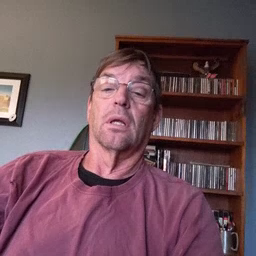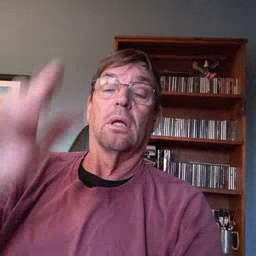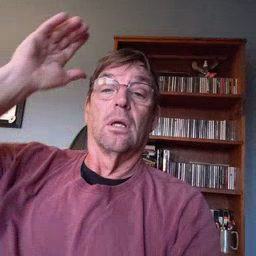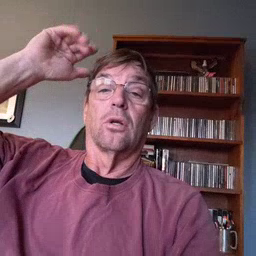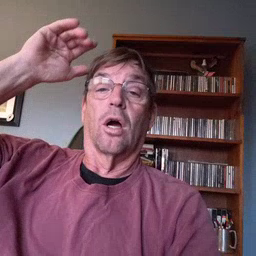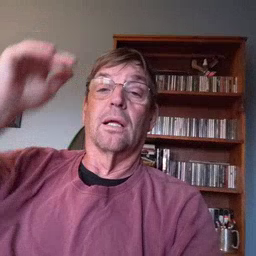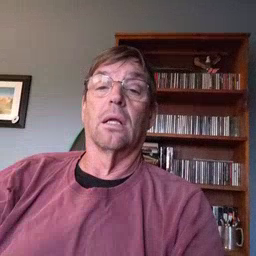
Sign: donkey